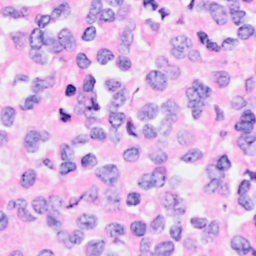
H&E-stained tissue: Breast